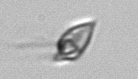
Label: Oxytoxum